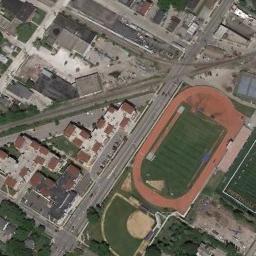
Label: ground_track_field